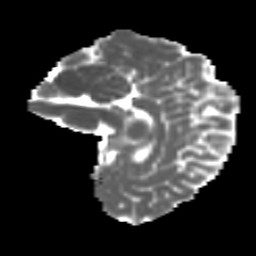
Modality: MD
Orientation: sagittal
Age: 15
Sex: male
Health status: ill
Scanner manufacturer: ge
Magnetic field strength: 3 T
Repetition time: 6.752 s
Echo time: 0.079 s